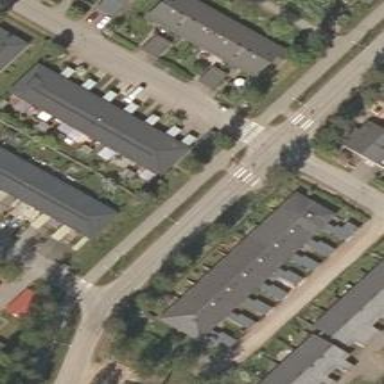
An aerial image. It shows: Asphalt cycleway with uncontrolled zebra crossing.